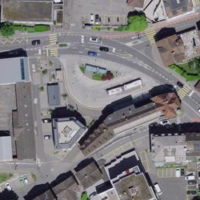
EUNIS habitat code: 57
Species observed at this site:
Aesculus hippocastanum